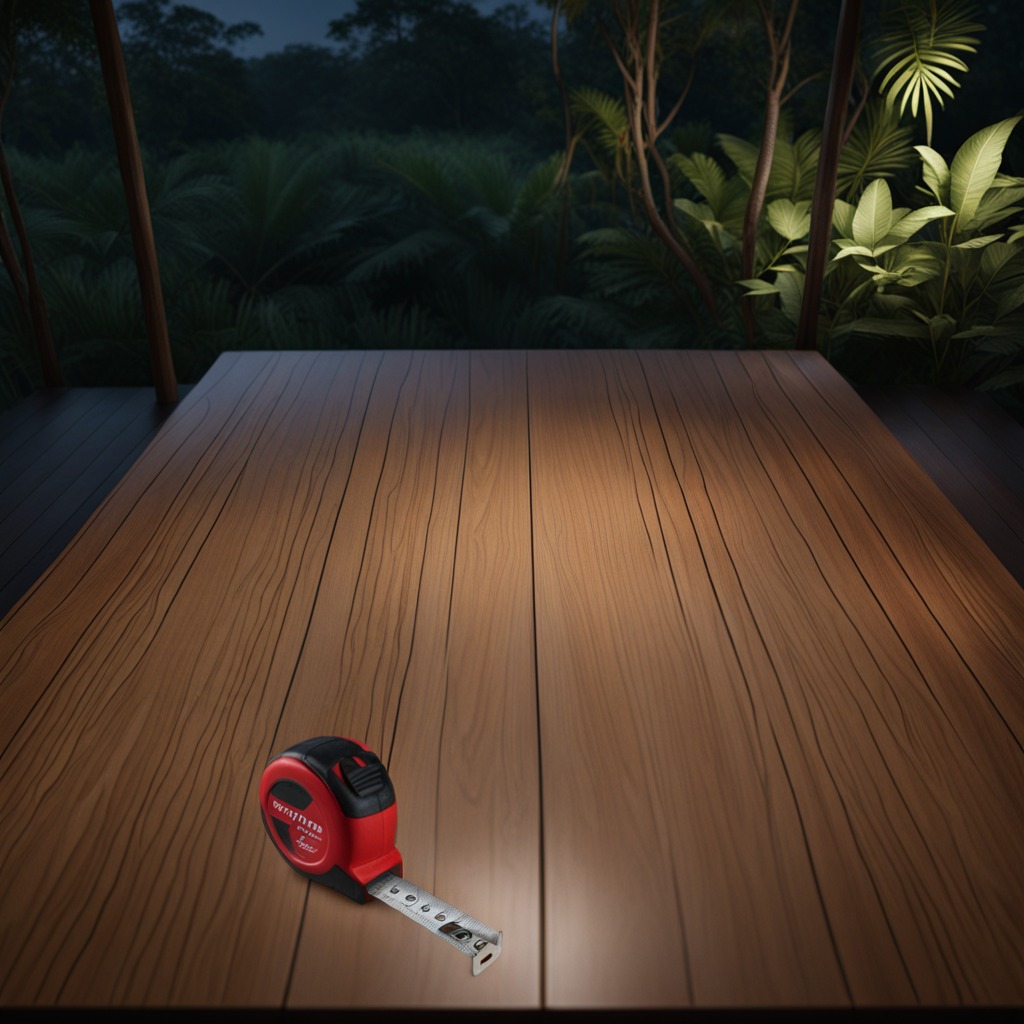
A measuring tape is lying on the wooden table inside a jungle field workshop tent at night.